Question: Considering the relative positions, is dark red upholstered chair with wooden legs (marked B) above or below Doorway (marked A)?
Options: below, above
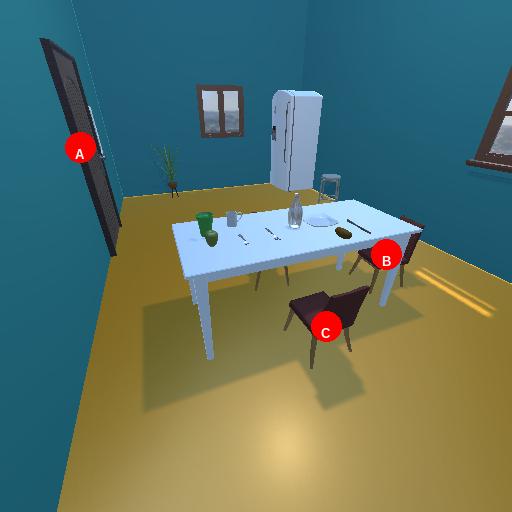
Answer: below